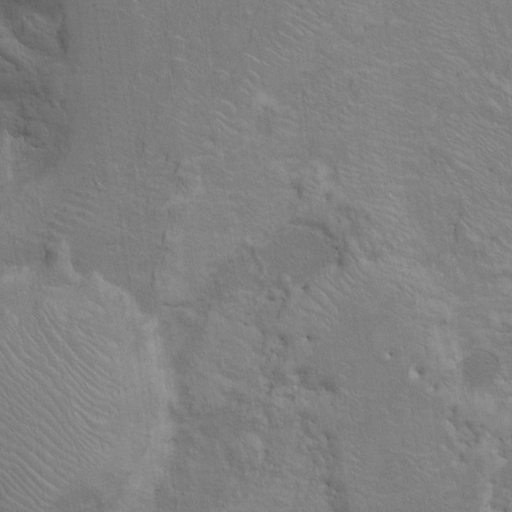
Classes present: Background, Cone